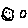
Label: smiley face